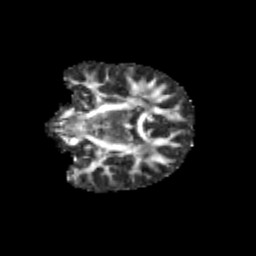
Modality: FA
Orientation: coronal
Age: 12
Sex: male
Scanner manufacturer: siemens
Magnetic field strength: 3 T
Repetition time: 3.8 s
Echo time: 0.07 s